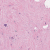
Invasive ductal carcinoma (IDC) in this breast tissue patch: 0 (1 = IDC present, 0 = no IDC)